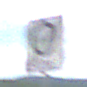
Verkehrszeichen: EndeUmweltzone
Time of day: Midday
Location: Outdoor (RoadRail)
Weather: PartlyCloudy
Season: NotSpecified
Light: Natural